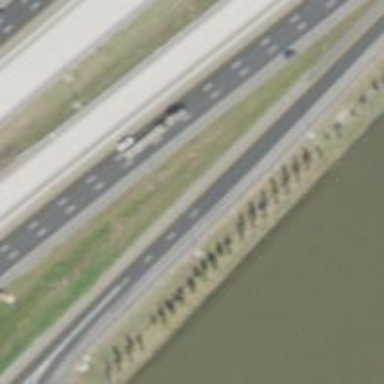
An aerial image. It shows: Motorway link.